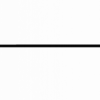
Label: dusty